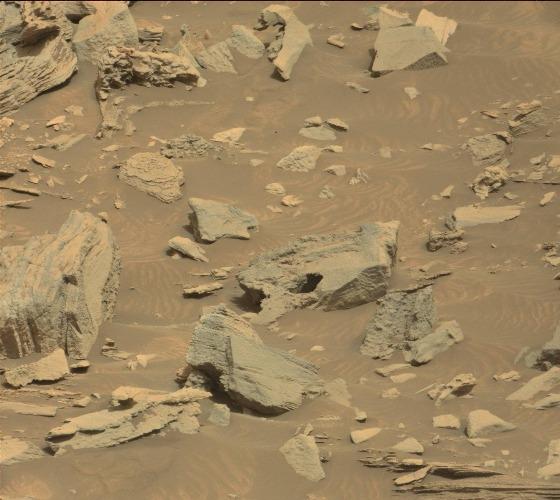
Terrain classes present: Bedrock, Gravel / Sand / Soil, Rock, Shadow